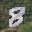
Label: 8